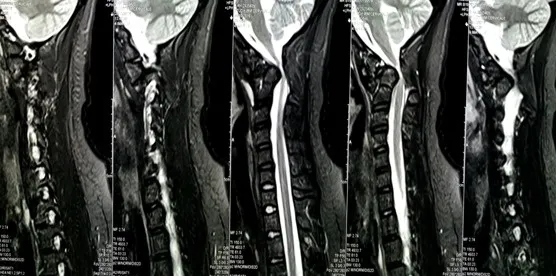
Cervical spinal MRI showing C1-C2 dislocation with compression of the bulbo-medullary junction.
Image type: radiology (mri)